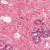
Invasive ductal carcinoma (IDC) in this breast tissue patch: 0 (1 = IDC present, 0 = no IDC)